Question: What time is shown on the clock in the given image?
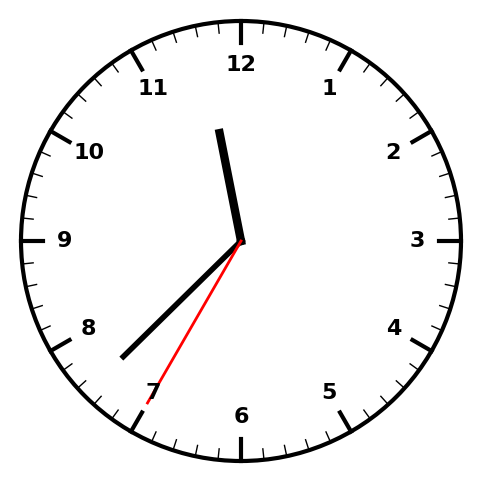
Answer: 11:37:35